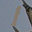
Label: 1